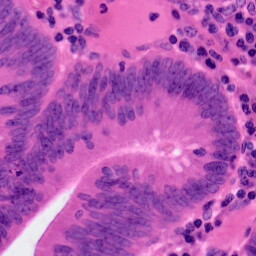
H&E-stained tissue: Colon